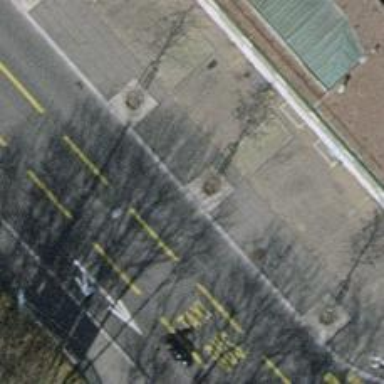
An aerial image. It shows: Avenue lined with trees.